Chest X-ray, PA view. Patient: 19 years old, sex M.
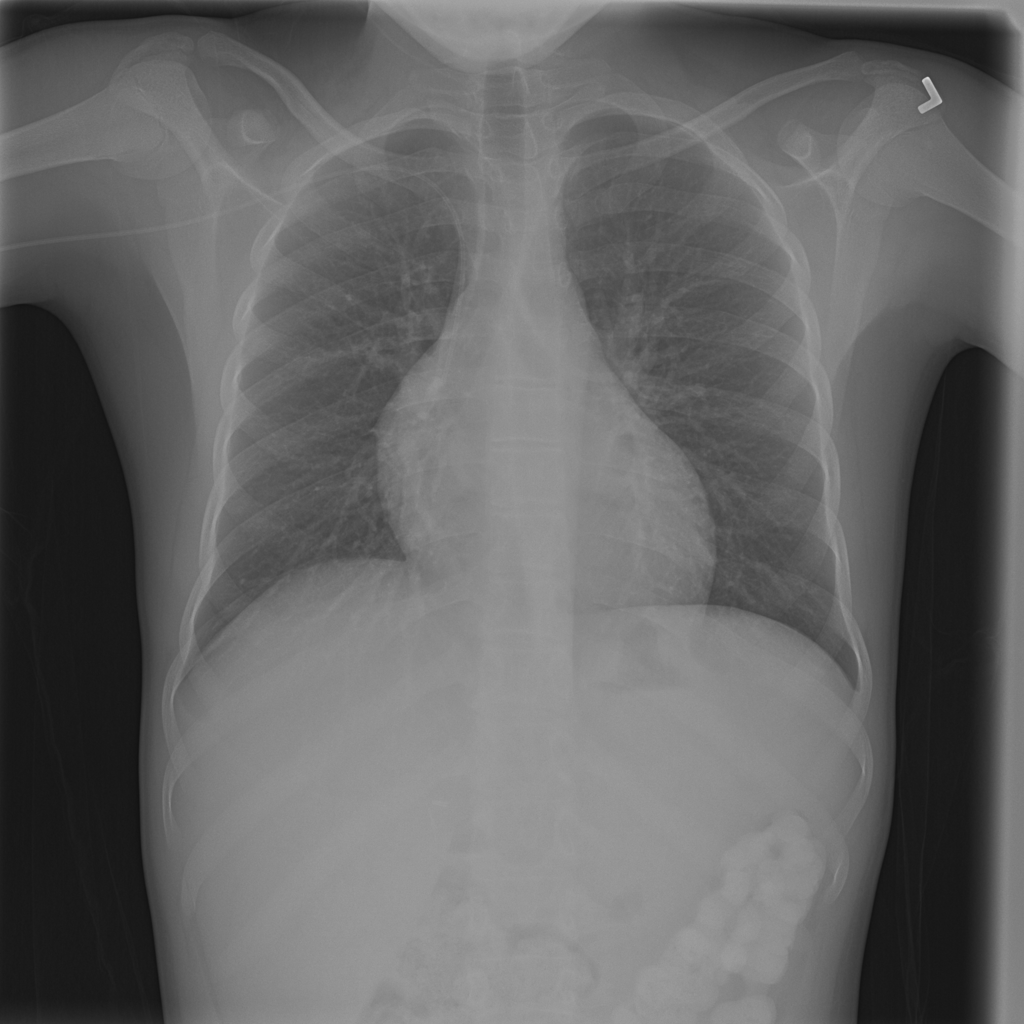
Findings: Infiltration